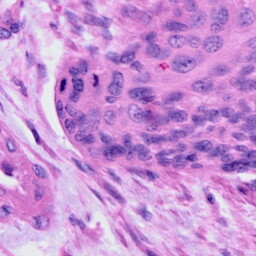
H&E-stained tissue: Cervix